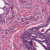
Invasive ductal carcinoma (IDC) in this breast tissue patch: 1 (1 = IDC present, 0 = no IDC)